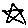
Label: star